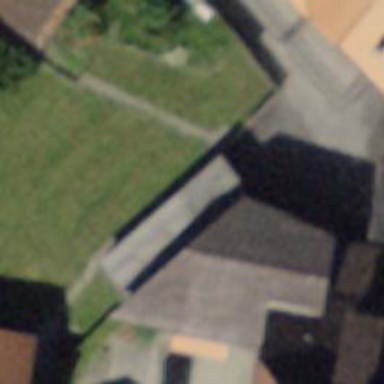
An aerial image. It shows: Garage.